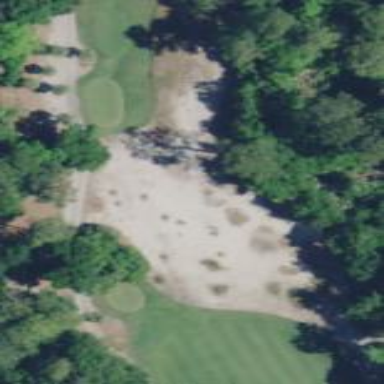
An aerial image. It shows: Sandy area is golf bunker.